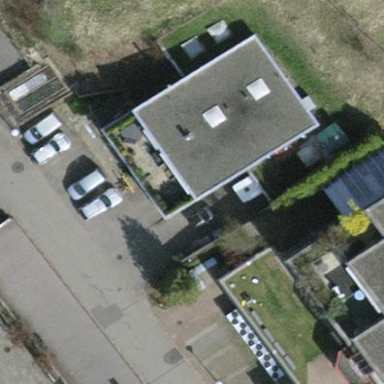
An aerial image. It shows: Commercial building.